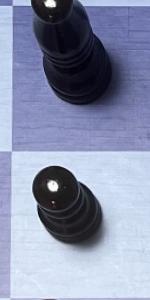
Label: Pawn_Black